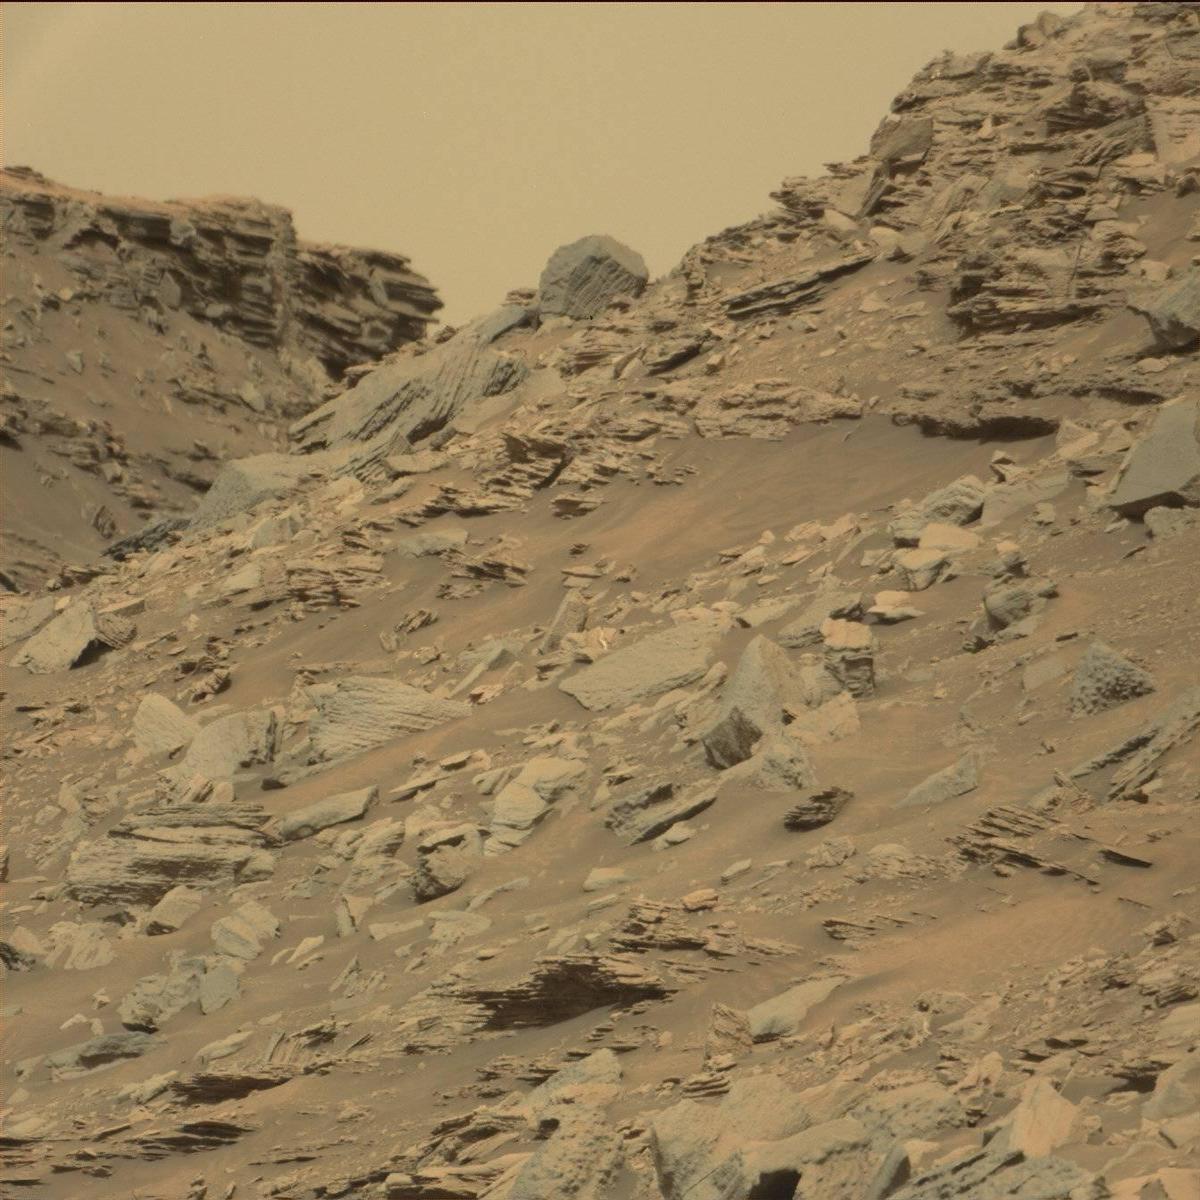
Terrain classes present: Bedrock, Sand / Soil, Sky